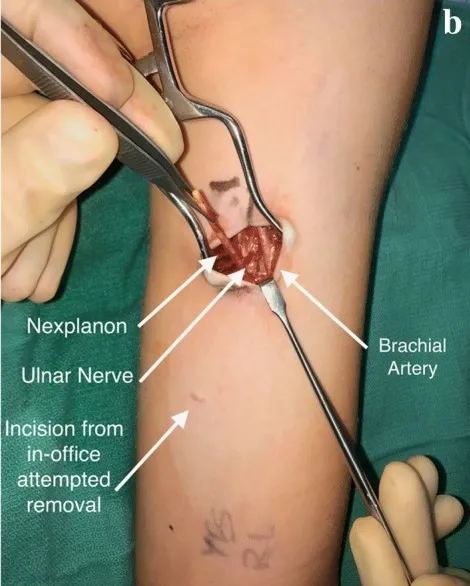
Nexplanon removal. Surgical removal of the Nexplanon was then undertaken at this location (b). The ulnar nerve was just deep to the Nexplanon and the brachial artery was in close proximity. Note the location of the Nexplanon in relation to the incision used for the attempted in-office removal.
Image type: medical_photograph (other_medical_photograph)